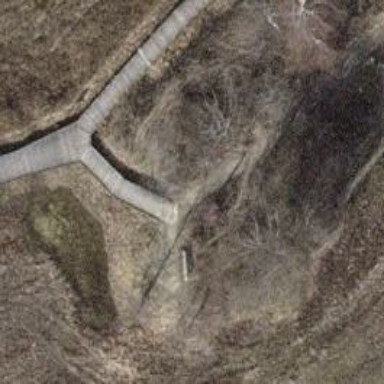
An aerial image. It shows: Path.